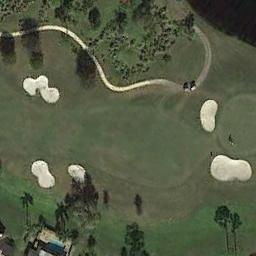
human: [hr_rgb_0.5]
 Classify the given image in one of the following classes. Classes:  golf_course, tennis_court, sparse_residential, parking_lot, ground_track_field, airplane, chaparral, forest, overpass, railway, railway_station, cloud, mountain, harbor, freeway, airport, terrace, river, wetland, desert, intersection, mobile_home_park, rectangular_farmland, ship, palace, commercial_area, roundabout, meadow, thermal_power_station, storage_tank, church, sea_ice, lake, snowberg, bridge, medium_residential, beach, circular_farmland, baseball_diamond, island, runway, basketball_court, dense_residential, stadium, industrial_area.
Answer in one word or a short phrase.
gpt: golf_course